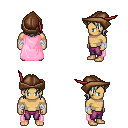
a pixel art fantasy rpg character, male body template, human, tanned skin, pink cape, magenta pants, white long bangs hairstyle, leather cap, white cloth bandages, four views (front, back, left, right), 2x2 character sprite sheet, small pixel art, hard edges, no anti-aliasing